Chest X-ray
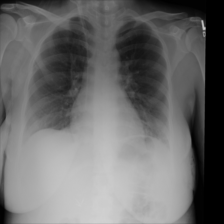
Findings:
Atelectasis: positive
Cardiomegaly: negative
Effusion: negative
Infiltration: negative
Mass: negative
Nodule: negative
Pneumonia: negative
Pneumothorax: negative
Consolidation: negative
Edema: negative
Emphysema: negative
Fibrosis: negative
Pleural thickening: negative
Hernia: negative